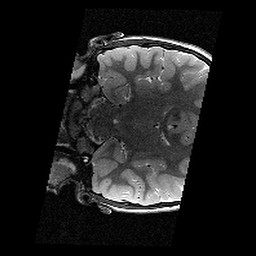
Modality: T2w
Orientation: coronal
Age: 10
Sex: female
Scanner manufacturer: siemens
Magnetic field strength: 3 T
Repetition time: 9.23 s
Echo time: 0.067 s